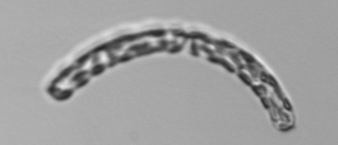
Label: Guinardia_striata